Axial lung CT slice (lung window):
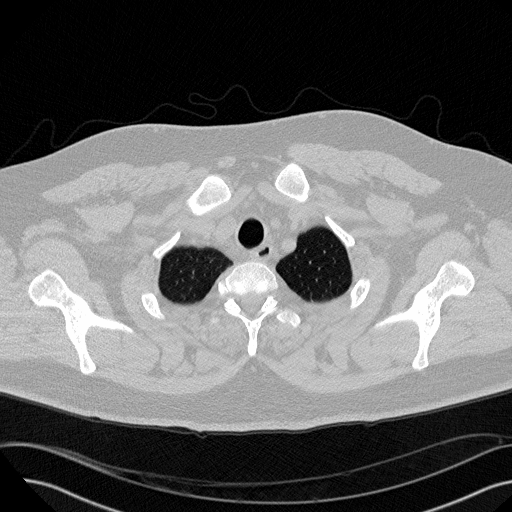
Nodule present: no